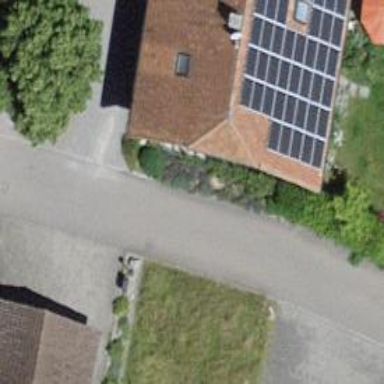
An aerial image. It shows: Asphalt road in residential area.